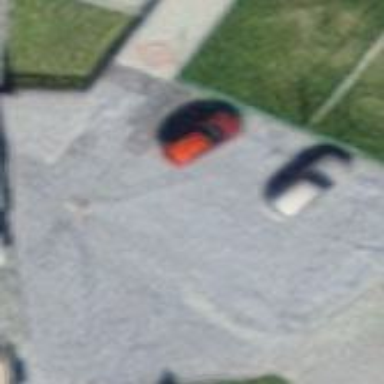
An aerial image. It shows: Parking area with surface.